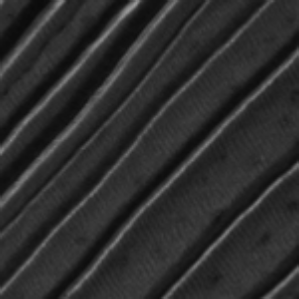
Label: frost